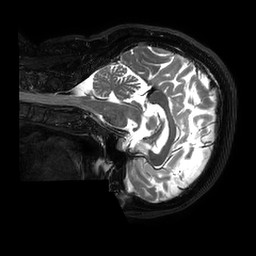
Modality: T2w
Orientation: sagittal
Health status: ill
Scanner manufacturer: philips
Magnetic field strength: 3 T
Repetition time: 2.5 s
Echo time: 0.331 s